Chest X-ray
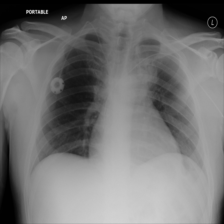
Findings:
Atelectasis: negative
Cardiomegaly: negative
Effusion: negative
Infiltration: positive
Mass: negative
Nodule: negative
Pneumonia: negative
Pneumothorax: negative
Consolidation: negative
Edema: negative
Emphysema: negative
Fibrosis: negative
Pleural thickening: negative
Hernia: negative